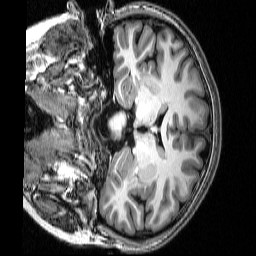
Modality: T1w
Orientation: coronal
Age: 20
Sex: female
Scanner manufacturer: siemens
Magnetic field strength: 3 T
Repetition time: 2.53 s
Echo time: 0.00339 s